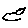
Label: bird